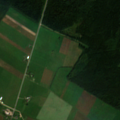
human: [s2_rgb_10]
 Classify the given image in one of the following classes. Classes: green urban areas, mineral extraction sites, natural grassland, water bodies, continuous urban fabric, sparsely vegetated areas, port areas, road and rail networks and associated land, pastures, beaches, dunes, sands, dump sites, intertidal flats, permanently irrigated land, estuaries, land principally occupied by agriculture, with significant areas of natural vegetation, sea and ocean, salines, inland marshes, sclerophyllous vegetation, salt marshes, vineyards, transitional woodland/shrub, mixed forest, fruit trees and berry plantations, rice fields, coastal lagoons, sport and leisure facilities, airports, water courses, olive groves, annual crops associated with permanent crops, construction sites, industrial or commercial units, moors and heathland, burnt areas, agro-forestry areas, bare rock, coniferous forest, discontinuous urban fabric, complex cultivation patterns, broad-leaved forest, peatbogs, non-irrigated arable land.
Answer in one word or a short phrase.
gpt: discontinuous urban fabric, non-irrigated arable land, complex cultivation patterns, land principally occupied by agriculture, with significant areas of natural vegetation, mixed forest